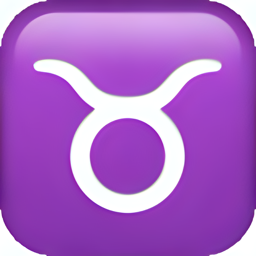
Name: taurus
Emoji: ♉
Group: Symbols
Sub-group: zodiac